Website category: auto
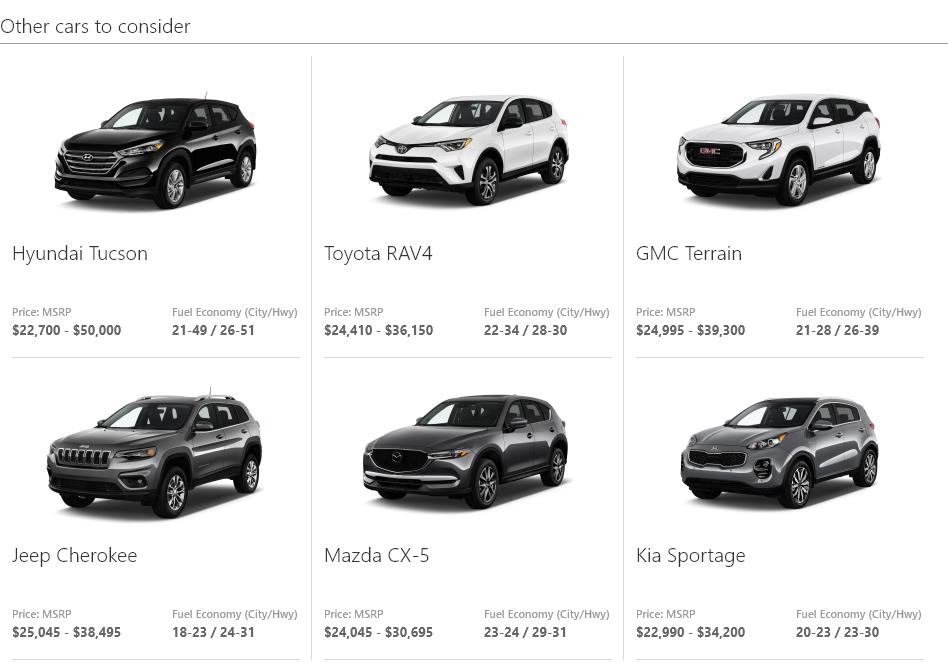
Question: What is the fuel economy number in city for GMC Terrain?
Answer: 21-28

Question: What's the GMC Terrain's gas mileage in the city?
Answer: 21-28

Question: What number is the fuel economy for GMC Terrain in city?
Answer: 21-28

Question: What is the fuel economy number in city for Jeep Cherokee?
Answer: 18-23

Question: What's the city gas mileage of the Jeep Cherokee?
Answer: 18-23

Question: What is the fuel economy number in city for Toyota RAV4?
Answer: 22-34

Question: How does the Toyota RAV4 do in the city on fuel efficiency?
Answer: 22-34

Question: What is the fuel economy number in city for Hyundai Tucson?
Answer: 21-49

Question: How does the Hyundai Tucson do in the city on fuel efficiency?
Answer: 21-49

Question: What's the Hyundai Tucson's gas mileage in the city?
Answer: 21-49

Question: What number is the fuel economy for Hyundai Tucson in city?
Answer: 21-49

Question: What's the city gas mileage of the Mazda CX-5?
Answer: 23-24

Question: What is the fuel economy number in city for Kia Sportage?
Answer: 20-23

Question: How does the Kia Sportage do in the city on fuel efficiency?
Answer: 20-23

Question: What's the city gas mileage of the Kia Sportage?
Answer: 20-23

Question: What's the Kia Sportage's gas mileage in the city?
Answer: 20-23

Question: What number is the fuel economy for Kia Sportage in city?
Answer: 20-23

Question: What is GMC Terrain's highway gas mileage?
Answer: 26-39

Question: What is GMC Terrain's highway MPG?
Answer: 26-39

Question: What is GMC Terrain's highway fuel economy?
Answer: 26-39

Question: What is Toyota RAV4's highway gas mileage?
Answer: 28-30

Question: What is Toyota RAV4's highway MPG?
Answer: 28-30

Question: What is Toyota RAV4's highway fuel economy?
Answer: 28-30

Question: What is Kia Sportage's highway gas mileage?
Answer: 23-30

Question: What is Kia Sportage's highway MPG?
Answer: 23-30

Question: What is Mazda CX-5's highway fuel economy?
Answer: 29-31

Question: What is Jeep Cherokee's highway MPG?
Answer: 24-31

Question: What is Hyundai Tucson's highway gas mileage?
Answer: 26-51

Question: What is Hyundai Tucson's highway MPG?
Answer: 26-51

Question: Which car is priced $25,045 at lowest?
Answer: Jeep Cherokee

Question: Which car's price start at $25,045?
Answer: Jeep Cherokee

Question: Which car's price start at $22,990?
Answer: Kia Sportage

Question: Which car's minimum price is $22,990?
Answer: Kia Sportage

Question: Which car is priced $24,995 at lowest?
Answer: GMC Terrain

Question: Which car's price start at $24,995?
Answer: GMC Terrain

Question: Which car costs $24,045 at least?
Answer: Mazda CX-5

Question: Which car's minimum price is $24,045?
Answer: Mazda CX-5

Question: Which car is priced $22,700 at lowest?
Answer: Hyundai Tucson

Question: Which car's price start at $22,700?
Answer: Hyundai Tucson

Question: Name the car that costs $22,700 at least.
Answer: Hyundai Tucson

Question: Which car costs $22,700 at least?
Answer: Hyundai Tucson

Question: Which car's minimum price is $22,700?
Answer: Hyundai Tucson

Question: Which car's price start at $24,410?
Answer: Toyota RAV4

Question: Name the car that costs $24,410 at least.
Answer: Toyota RAV4

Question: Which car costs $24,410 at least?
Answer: Toyota RAV4

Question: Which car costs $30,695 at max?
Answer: Mazda CX-5

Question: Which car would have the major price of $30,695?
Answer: Mazda CX-5

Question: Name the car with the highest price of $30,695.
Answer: Mazda CX-5

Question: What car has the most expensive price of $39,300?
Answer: GMC Terrain

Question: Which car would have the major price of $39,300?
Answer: GMC Terrain

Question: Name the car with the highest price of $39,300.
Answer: GMC Terrain

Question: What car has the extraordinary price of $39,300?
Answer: GMC Terrain

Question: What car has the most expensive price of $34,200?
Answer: Kia Sportage

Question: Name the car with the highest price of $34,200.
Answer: Kia Sportage

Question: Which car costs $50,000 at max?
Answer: Hyundai Tucson

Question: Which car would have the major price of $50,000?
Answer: Hyundai Tucson

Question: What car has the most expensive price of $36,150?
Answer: Toyota RAV4

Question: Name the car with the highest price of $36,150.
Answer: Toyota RAV4

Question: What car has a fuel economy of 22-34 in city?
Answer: Toyota RAV4

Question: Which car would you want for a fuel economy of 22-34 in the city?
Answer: Toyota RAV4

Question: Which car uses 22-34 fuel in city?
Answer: Toyota RAV4

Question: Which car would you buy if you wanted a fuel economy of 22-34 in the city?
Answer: Toyota RAV4

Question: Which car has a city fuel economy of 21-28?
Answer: GMC Terrain

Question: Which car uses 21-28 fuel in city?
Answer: GMC Terrain